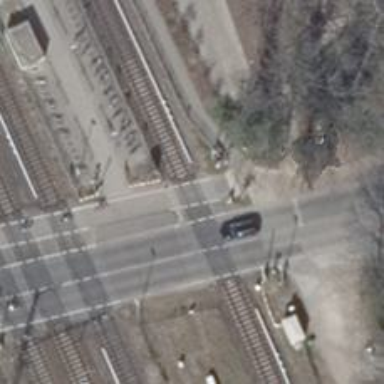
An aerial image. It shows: Light rail railway line with electrified rails.